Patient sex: M
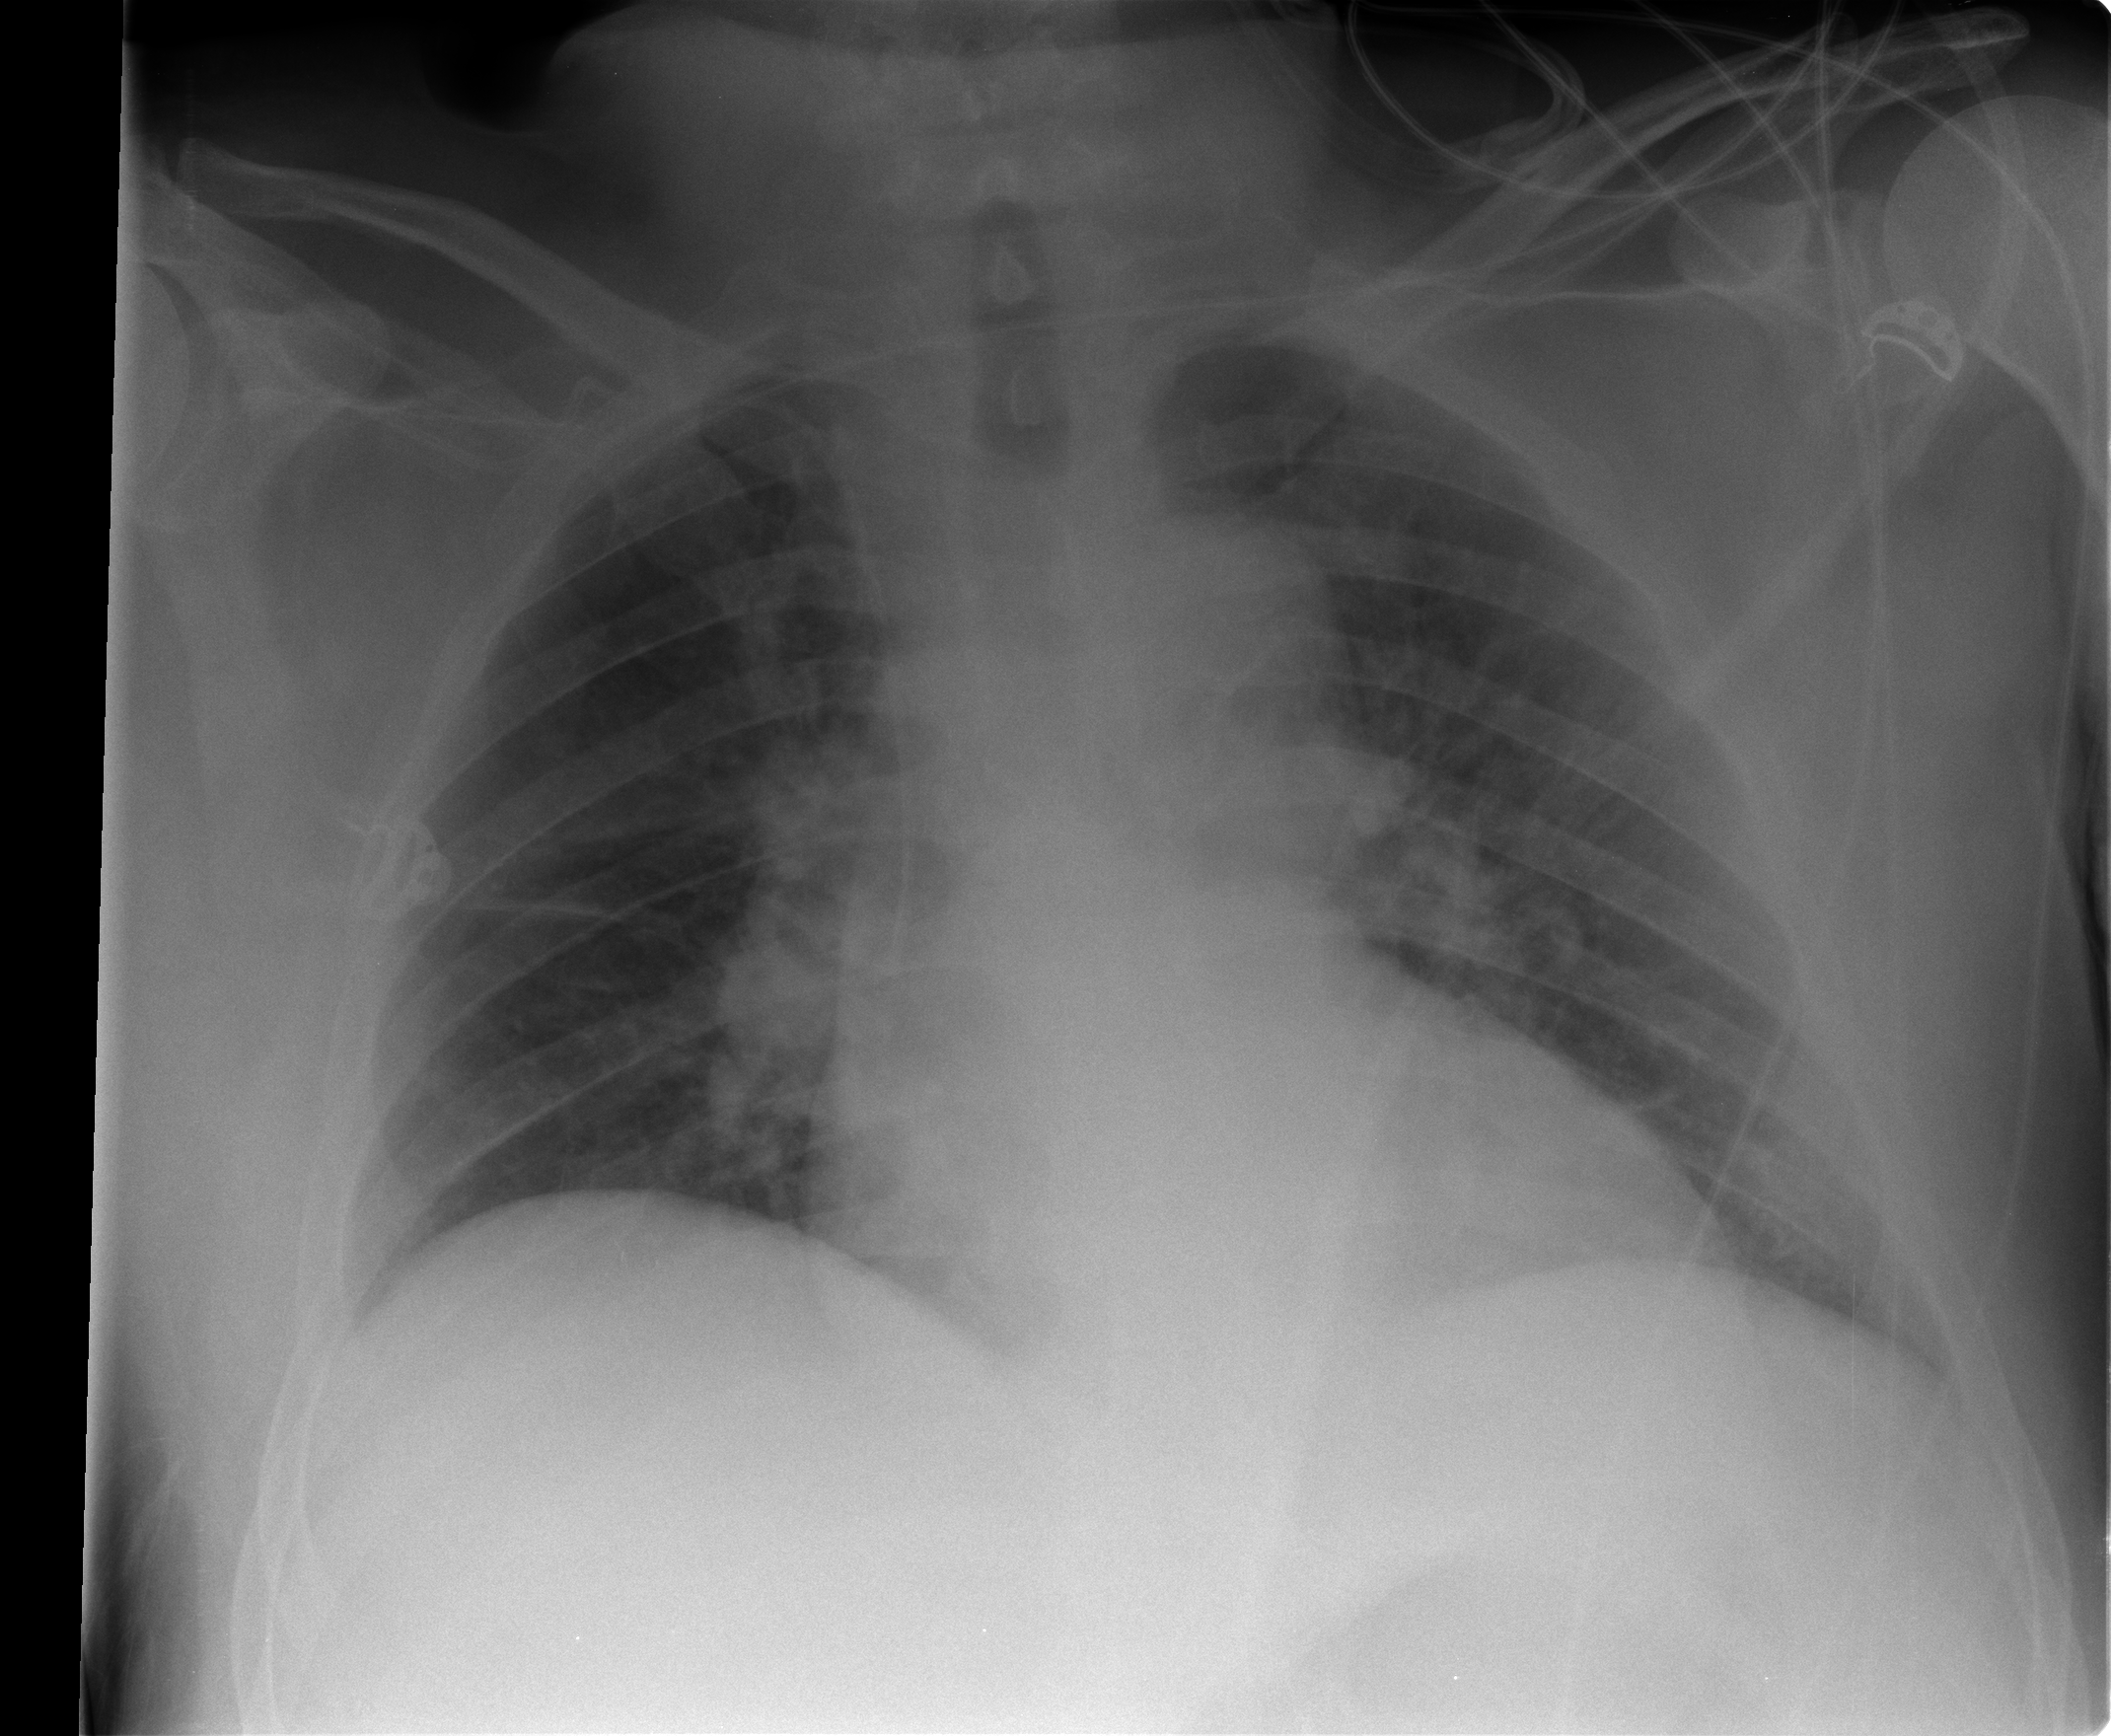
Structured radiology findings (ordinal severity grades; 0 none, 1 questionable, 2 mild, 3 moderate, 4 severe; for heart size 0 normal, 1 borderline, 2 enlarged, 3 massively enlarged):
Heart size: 2
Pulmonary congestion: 2
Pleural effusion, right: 0
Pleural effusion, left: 0
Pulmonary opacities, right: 0
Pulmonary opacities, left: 1
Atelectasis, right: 1
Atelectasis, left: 1